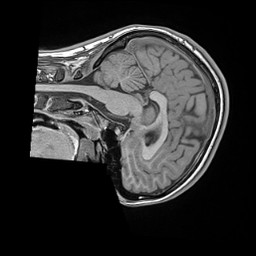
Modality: T1w
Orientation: sagittal
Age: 15
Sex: female
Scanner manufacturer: siemens
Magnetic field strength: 1.5 T
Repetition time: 2.04 s
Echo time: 0.00308 s